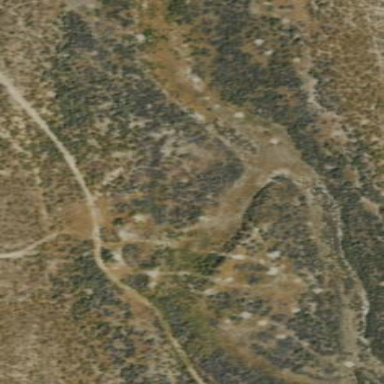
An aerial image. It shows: Area covered in scrub vegetation.